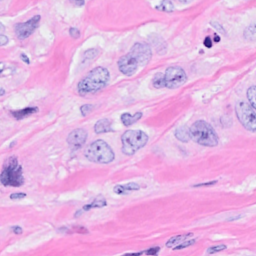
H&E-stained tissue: Breast